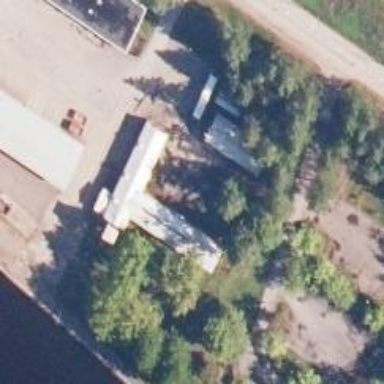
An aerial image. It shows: Animal shelter.